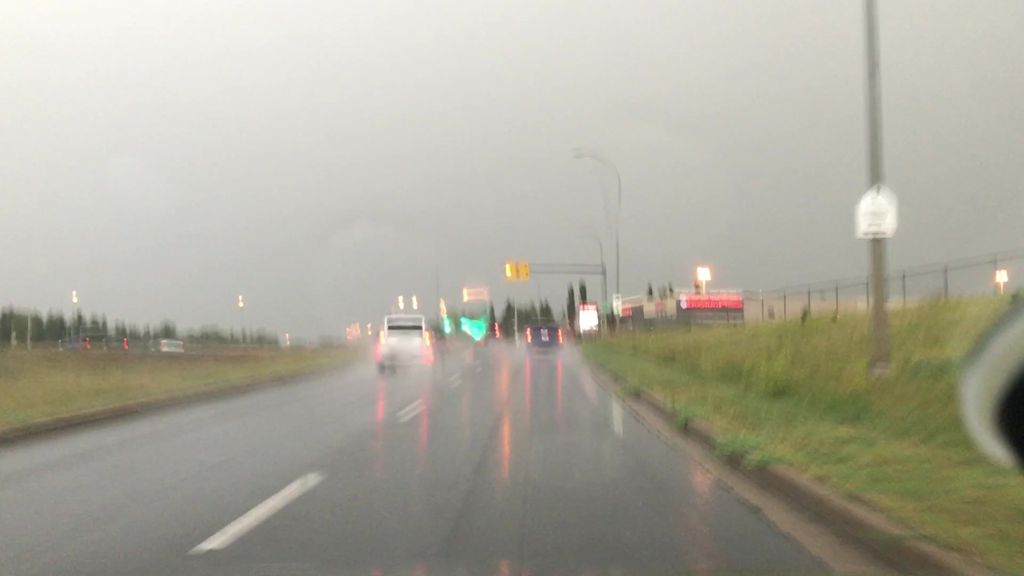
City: edmonton